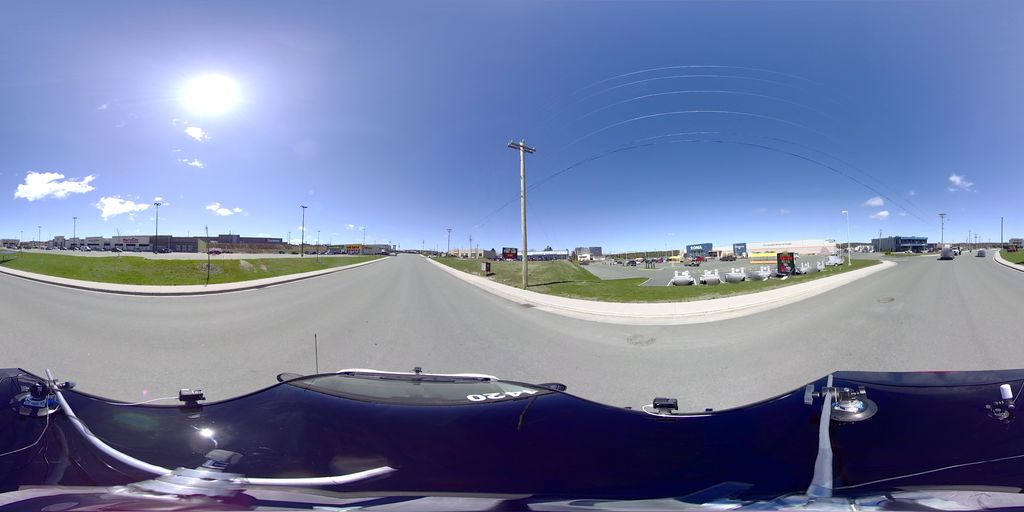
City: st_johns